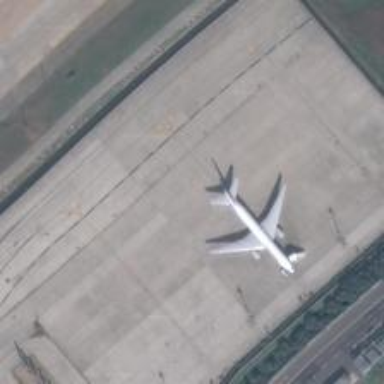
The plane was docked at the end of the runway alone .